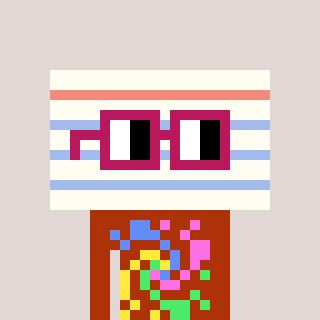
a pixel art character with square dark red glasses, a empty notebook page-shaped head and a hotbrown-colored body on a warm background